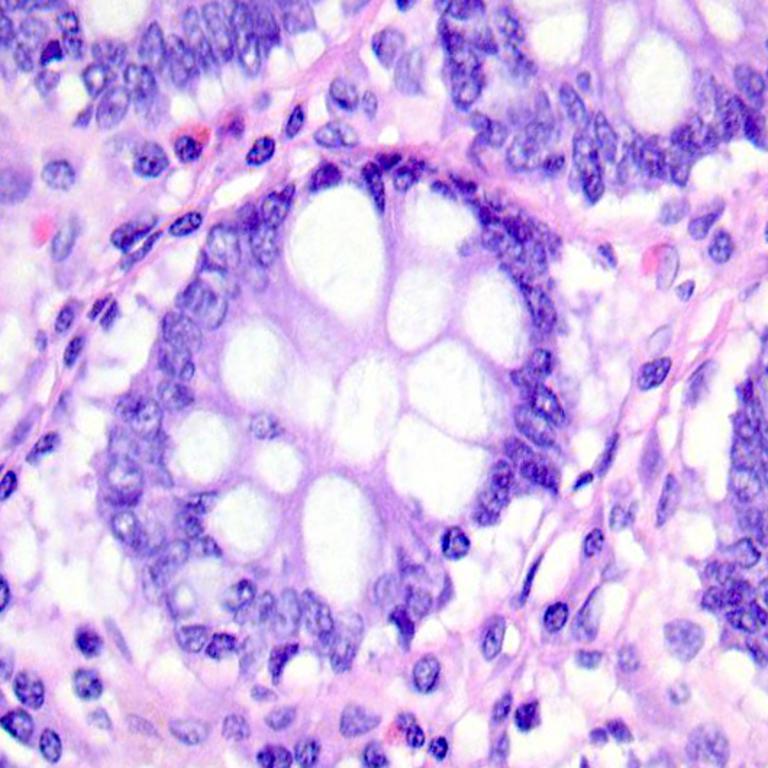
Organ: colon
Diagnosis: benign